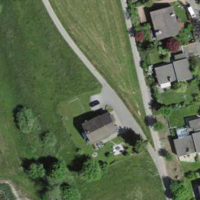
EUNIS habitat code: 55
Species observed at this site:
Prunus spinosa